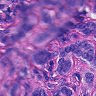
Metastatic tissue present: yes